Question: According to the documentation, I should be able to configure the size of my OpenLayers popup by declaring an 'OpenLayers.Size' object in the FramedCloud constructor:
'''
this.popup = new OpenLayers.Popup.FramedCloud('featurePopup',
this.options.feature.geometry.getBounds().getCenterLonLat(),
new OpenLayers.Size(80, 60),
html,
null, true, this.onPopupClose
);
map.addPopup(this.popup, true);
'''
Currently the popup that is rendered is autosized no matter what dimensions I use in the constructor.

I've tried manually setting the autosizing attribute of the FramedCloud to false as well as manually adjusting the css styling for the popup without achieving the results I need.
I checked and found some <URL> in the OpenLayers 2.11 issues list, but I haven't found a workaround. Any ideas?
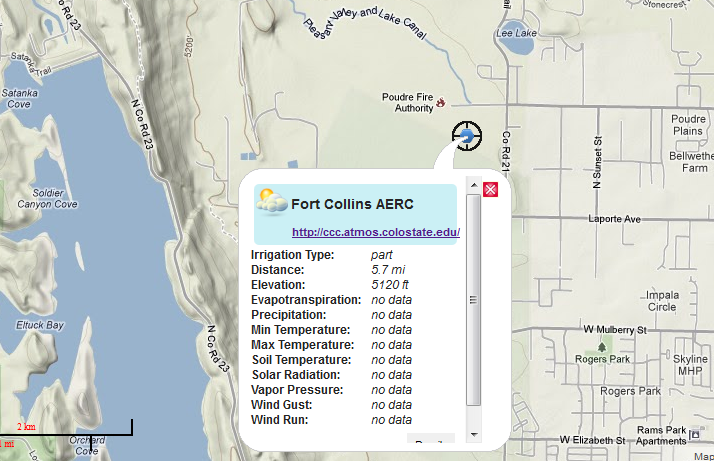
Answer: Not sure how helpful this will be for others, but for this particular example, scrollbars were being rendered as a result of a floated div at the bottom of the dialog. By updating the css I was able to draw clean autosized popups without having to calculate custom dimensions.